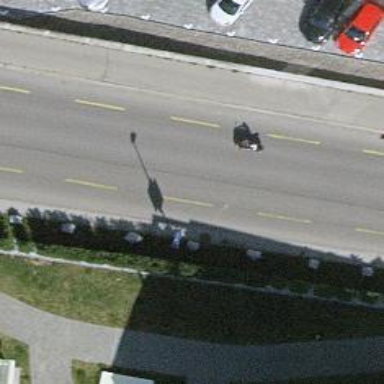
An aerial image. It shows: Sidewalk leading to platform for public transport.